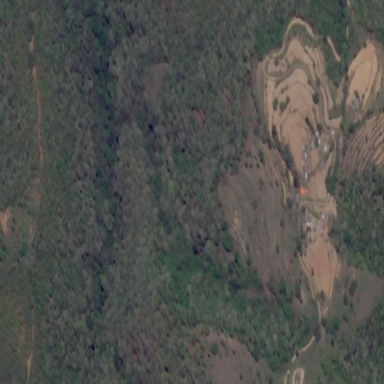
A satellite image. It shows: Forest area.